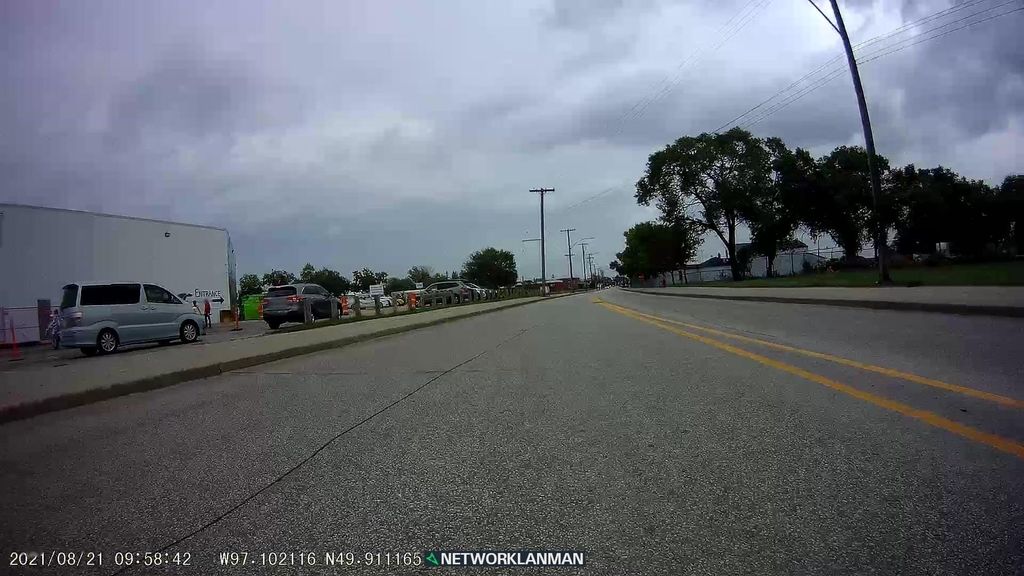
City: winnipeg